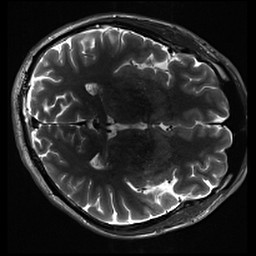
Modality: inplaneT2
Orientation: axial